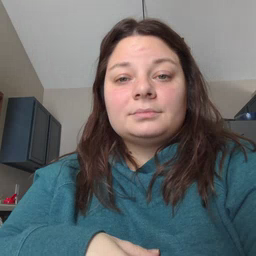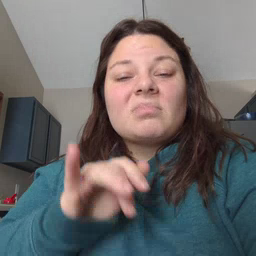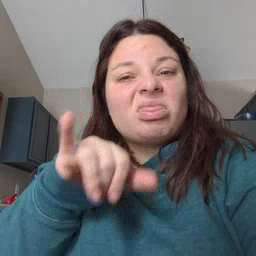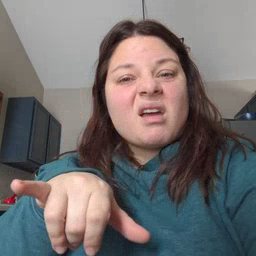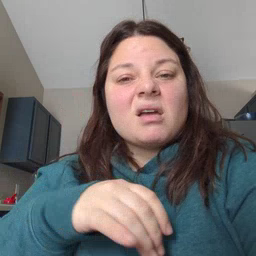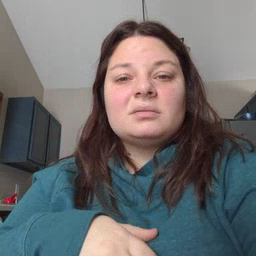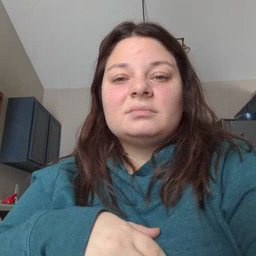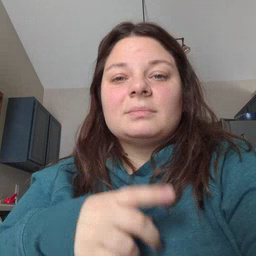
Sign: that